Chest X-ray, AP view. Patient: 26 years old, sex F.
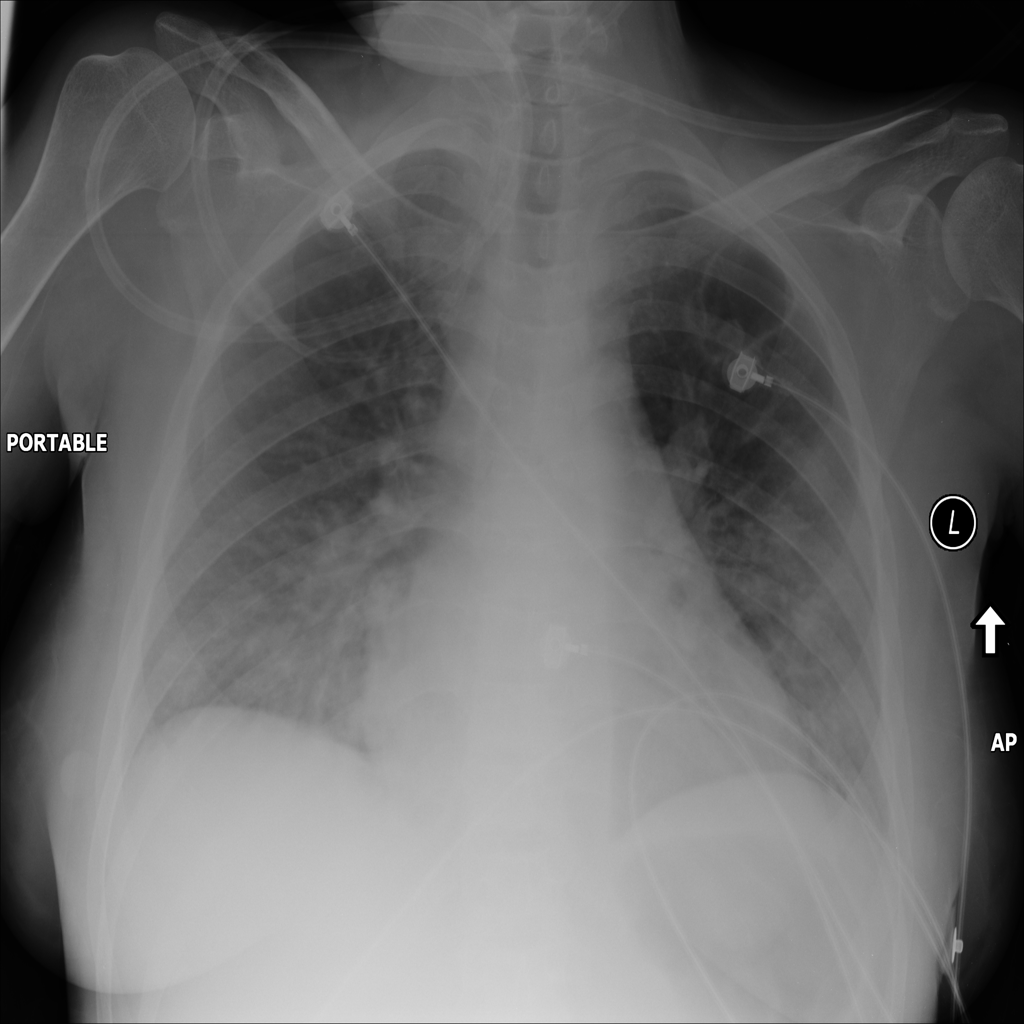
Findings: Effusion, Infiltration